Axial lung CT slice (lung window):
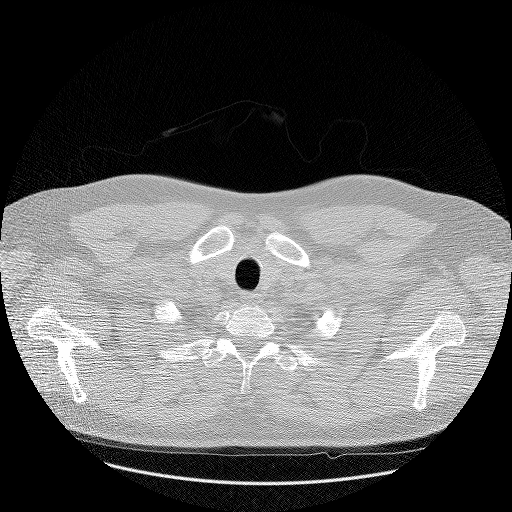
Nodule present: no